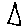
Label: triangle